Aerial crown-view tile of a tropical tree (Barro Colorado Island, Panama), acquired 20240716:
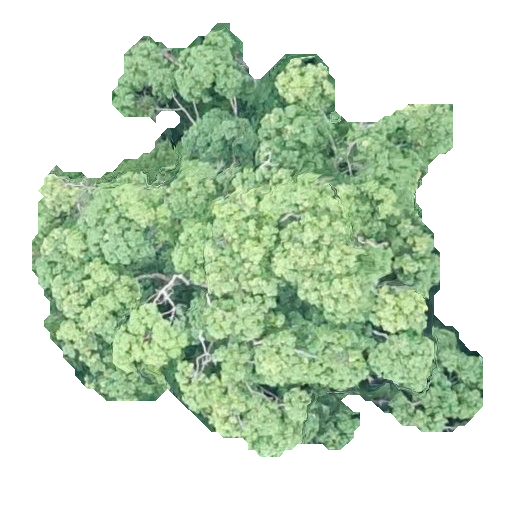
Species: Ocotea leptobotra
GBIF accepted scientific name: Ocotea leptobotra
Crown area: 201.391 m²